Question: I want to animate an image diagonally like below picture. I have tried translate animation but I am only able to do it either parallel X-axis or parallel Y-axis.
But couldn't able to figure out how to do it diagonally. And I am also not sure it can be done by translate animation or some other kinda animation. So please suggest me how can I do it or if any one can give me a helpful link then also I will be obiliged.

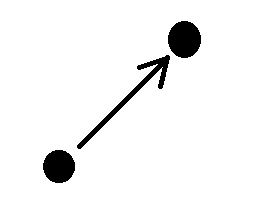
Answer: One way is to use an 'AnimatorSet' to play more 'ObjectAnimator' together.
'''
private void animateDiagonalPan(View v) {
AnimatorSet animSetXY = new AnimatorSet();
ObjectAnimator y = ObjectAnimator.ofFloat(v,
"translationY",v.getY(), targetY);
ObjectAnimator x = ObjectAnimator.ofFloat(v,
"translationX", v.getX(), targetX);
animSetXY.playTogether(x, y);
animSetXY.setInterpolator(new LinearInterpolator(1f));
animSetXY.setDuration(300);
animSetXY.start();
}
'''
Or you could use a custom 'View' with a custom 'Property', but in this case you will need to compute translation on X and Y yourself:
'''
final Property<YourView, Float> transProperty = new Property<YourView, Float>(
float.class, "translation") {
@Override
public Float get(YourView) {
return object.getTranslation();
}
@Override
public void set(YourView, Float value) {
object.translate(value);
}
};
private void translate(float value){
setTranslationX(value);
setTranslationY(value);
}
'''
And use it to animate:
'''
private void animateDiagonalPan(View v) {
ObjectAnimator xy = ObjectAnimator.ofFloat(v,
transProperty, targetValue);
xy.setInterpolator(new LinearInterpolator(1f));
xy.setDuration(300);
xy.start();
}
'''